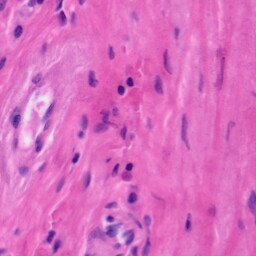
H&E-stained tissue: Tonsil